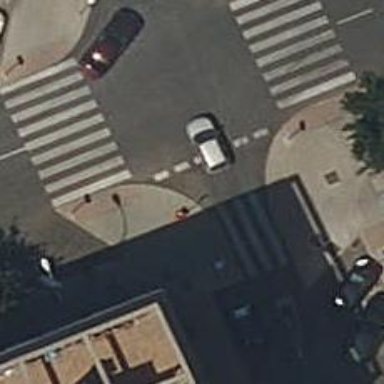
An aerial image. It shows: Uncontrolled zebra crossing on the road.